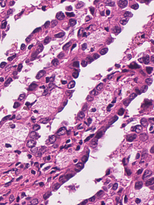
Tumor epithelial tissue: yes
Tumor-associated stroma tissue: no
Normal tissue: no